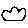
Label: cloud